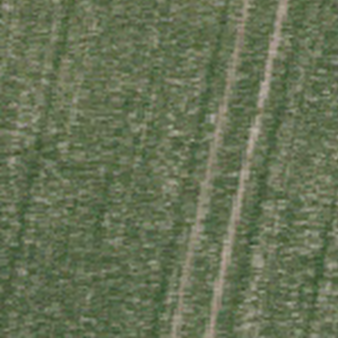
Label: other